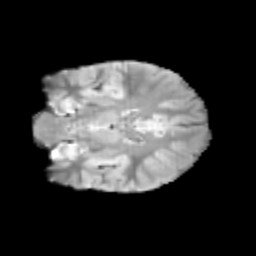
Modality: T2w
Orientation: coronal
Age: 9
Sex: male
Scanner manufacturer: siemens
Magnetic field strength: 3 T
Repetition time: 3.8 s
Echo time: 0.07 s